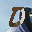
Label: 0